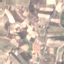
Label: PermanentCrop